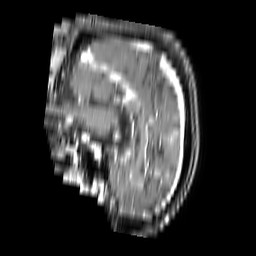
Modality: T1w
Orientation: sagittal
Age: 48
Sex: male
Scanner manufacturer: philips
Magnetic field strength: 1.5 T
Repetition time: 0.2427 s
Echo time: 0.0019 s